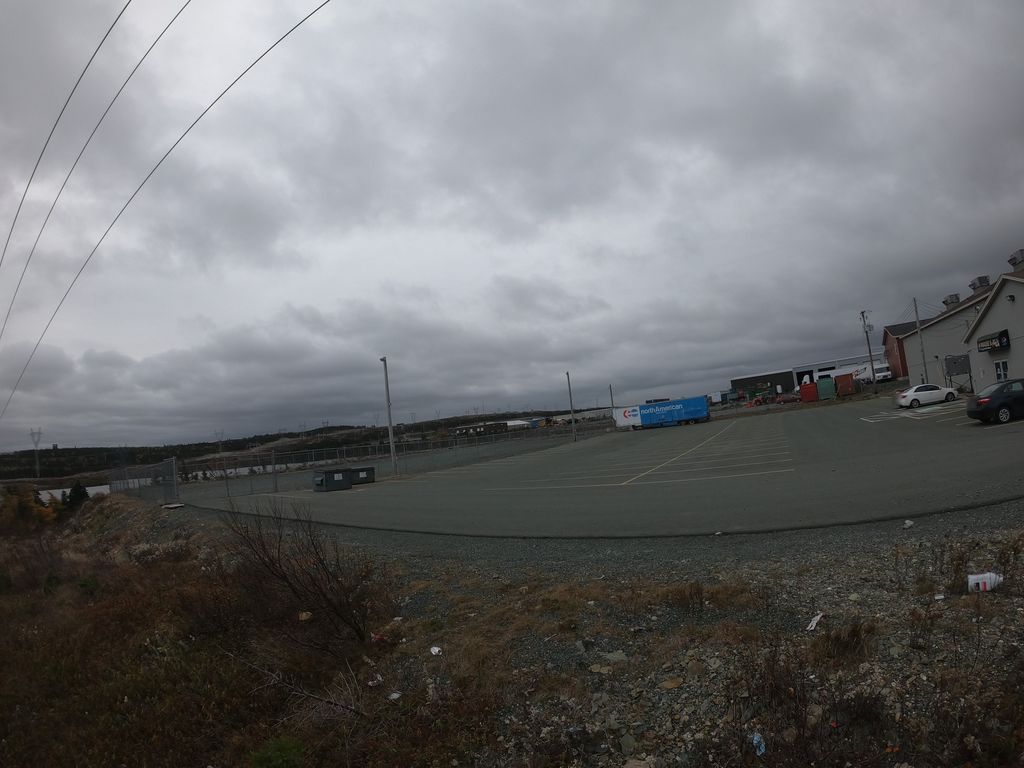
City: st_johns